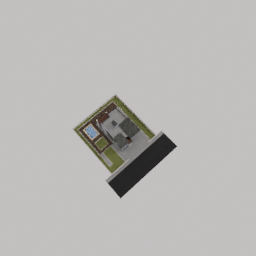
Label: architecture